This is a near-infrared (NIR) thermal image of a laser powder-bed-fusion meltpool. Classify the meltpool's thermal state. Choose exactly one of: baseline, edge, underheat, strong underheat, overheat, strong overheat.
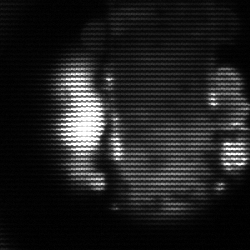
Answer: strong underheat